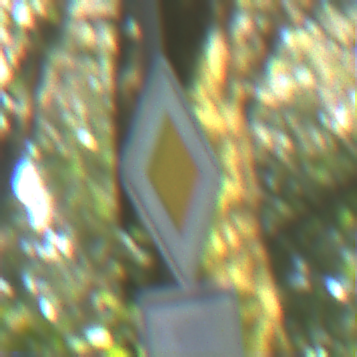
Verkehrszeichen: Vorfahrtsstrasse
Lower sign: VerlaufVorfahrtsstrasse6
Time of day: Midday
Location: Outdoor (Nature)
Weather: Clear
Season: NotSpecified
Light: Natural